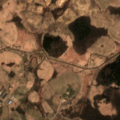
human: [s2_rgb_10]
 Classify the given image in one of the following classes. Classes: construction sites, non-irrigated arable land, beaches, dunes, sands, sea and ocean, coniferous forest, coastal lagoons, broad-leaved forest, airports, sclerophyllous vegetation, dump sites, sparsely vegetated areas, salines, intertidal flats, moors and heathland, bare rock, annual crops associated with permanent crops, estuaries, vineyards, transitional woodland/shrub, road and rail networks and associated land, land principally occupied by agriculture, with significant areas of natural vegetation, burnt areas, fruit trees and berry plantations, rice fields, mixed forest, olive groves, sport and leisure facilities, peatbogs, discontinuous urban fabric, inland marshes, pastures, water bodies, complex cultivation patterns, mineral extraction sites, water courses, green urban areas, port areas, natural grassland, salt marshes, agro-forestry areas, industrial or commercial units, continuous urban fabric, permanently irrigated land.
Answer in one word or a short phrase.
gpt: discontinuous urban fabric, pastures, complex cultivation patterns, land principally occupied by agriculture, with significant areas of natural vegetation, mixed forest